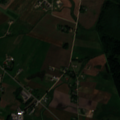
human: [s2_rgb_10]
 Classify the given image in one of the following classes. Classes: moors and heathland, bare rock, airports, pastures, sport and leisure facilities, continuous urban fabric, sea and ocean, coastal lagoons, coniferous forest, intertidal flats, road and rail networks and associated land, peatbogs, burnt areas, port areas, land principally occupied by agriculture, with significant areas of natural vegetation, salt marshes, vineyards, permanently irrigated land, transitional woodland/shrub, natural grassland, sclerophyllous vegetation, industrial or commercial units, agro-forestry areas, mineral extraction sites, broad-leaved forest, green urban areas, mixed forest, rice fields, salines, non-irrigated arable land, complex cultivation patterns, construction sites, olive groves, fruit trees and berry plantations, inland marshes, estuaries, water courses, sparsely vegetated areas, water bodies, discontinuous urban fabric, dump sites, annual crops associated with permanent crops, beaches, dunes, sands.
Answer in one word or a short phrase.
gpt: non-irrigated arable land, pastures, complex cultivation patterns, transitional woodland/shrub